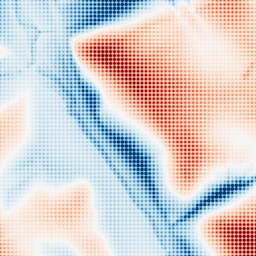
Category: multiscale
Decomposition family: dog_multiscale
Decomposition parameters: sigma_ratio: 2
n_scales: 6
base_sigma: 0.5
Upsampling method: sinc_blackman
Upsampling parameters: scale: 8
kernel_size: 8
Upsampling scale: 8